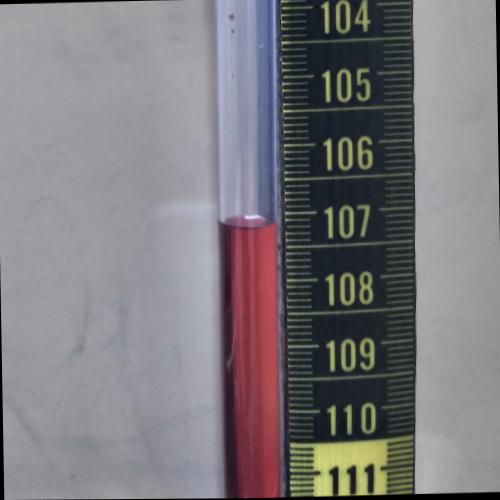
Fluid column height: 107.2 cm